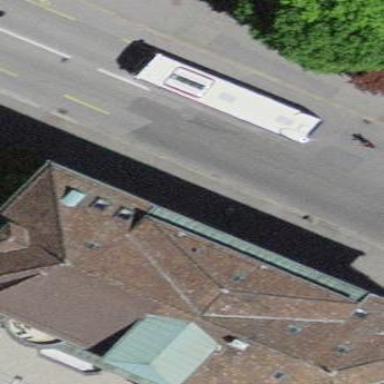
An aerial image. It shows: Apartment building with hipped roof.